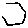
Label: hexagon